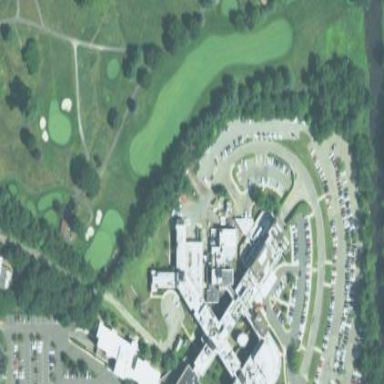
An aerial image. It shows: Hospital building.